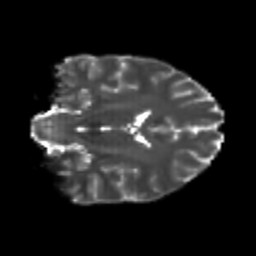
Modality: T2w
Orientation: coronal
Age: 20
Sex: male
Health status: healthy
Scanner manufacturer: philips
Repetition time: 7.387 s
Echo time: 0.08599 s